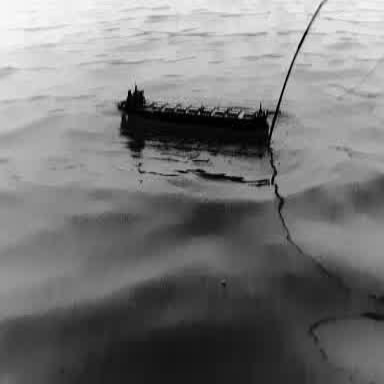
There is a liner in the infrared image.